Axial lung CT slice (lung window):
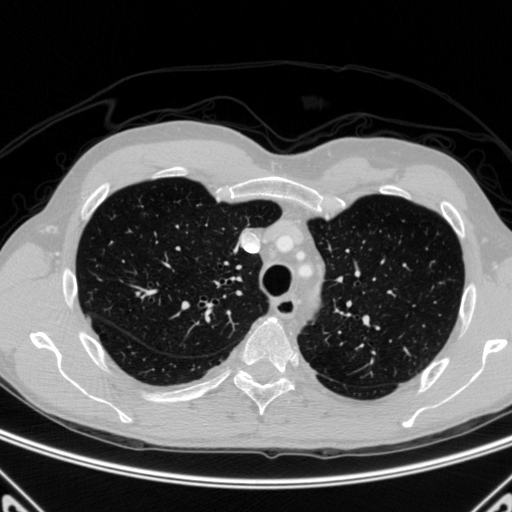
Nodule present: no